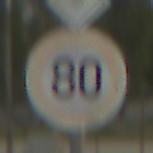
Verkehrszeichen: Geschwindigkeit80
Zusatzzeichen oben: Vorfahrtsstrasse
Umgebung: Outdoor, Suburban
Tageszeit: MorningAfternoon
Wetter: PartlyCloudy
Licht: Natural
Jahreszeit: NotSpecified
Kontrast: LowContrast